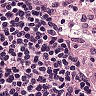
Metastatic tissue present: no